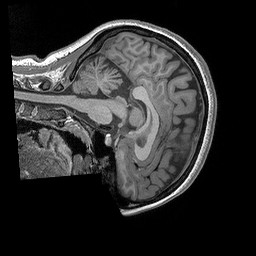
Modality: T1w
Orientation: sagittal
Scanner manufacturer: siemens
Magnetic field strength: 3 T
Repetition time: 2.3 s
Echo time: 0.00298 s